問題: 三角形ABCの重心をGとし、重心Gを通る直線lを考えます。ただし、点A、Bは直線lに関して同じ側にあるものとします。点A、Bから直線lにおろした垂線の足をそれぞれ点P、Qとします。さらに、PG=QHをみたすl上の点Hを考えます。ここで、4点PGHQはこの順でl上に並んでいるものとします。さらに、線分ABの中点をMとすると、AP=3、BQ=6、MH=5が成立しました。このとき線分CHの長さはいくつですか。
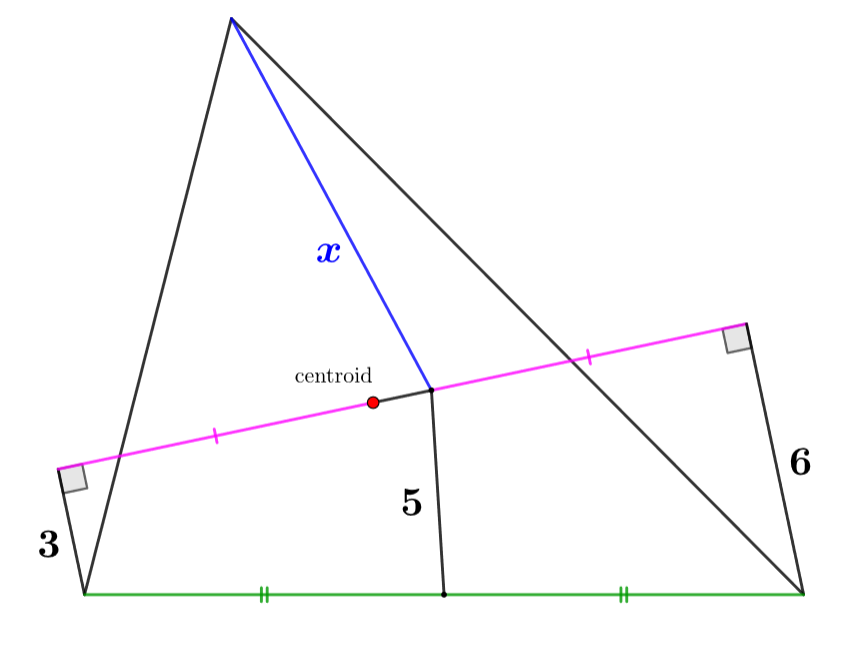
解答: 点Cからlにおろした垂線の足をJとする。有名事実としてAP+BQ=CJであるからCJ=9。ここで、点Mからlにおろした垂線の足をNとすれば、NはPQの中点であるからDN=HNであり、三角形IHDが二等辺三角形である。よって、CD=2ID=10。これよりJD=2DN=DH=√19であるから、CH=√157。
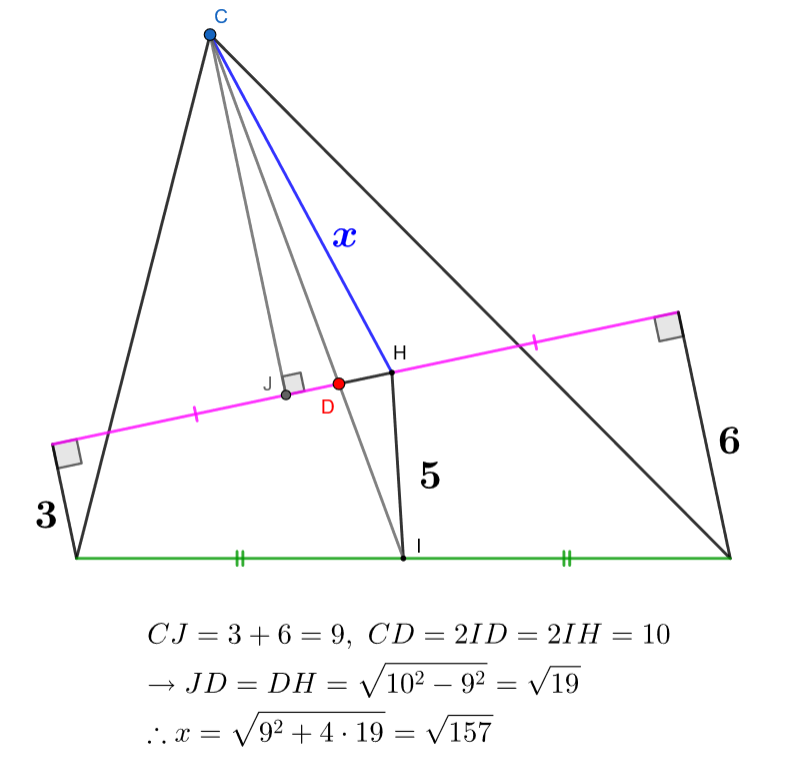
答え: √157
タグ: 重心